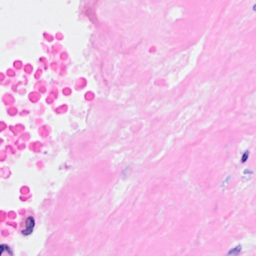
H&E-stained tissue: Breast